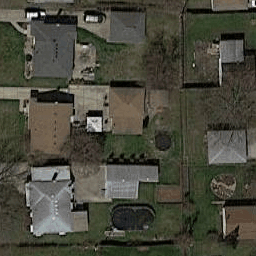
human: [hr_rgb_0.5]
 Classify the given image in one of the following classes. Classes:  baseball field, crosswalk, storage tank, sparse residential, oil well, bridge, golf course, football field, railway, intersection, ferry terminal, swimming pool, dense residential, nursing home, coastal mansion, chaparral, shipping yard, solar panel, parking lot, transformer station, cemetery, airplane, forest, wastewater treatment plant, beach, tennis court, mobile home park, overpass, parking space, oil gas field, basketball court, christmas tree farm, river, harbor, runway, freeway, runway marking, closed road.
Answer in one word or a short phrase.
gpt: dense residential